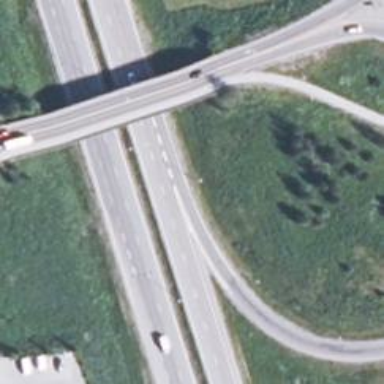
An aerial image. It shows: View of motorway.